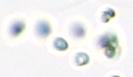
Label: Phaeocystis